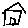
Label: house